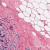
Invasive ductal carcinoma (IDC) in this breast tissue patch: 0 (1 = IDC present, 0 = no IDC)